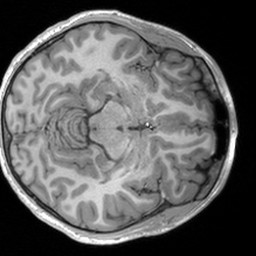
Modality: T1w
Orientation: axial
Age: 19
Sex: male
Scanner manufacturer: siemens
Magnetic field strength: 3 T
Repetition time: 1.9 s
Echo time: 0.00226 s